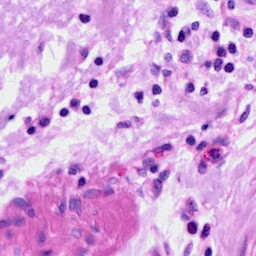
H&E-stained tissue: Ovarian